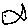
Label: fish